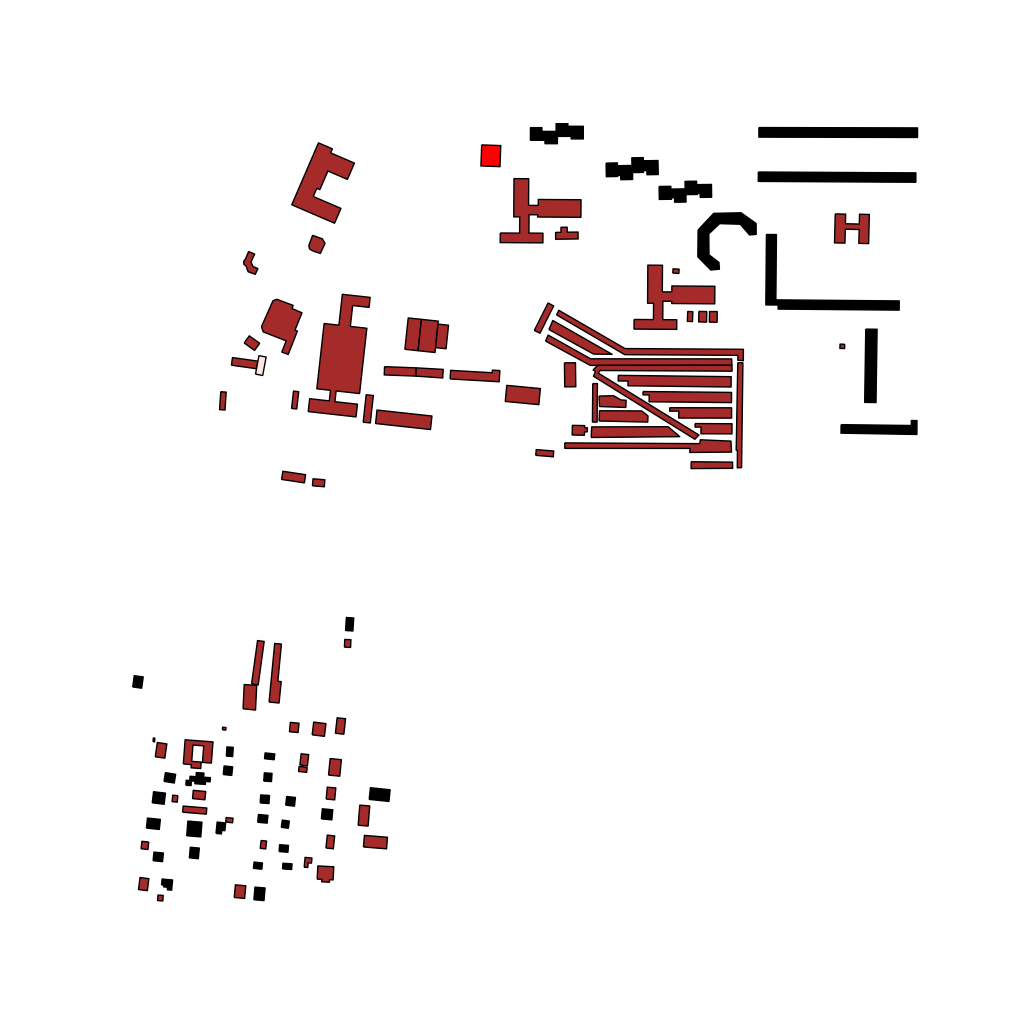
Tags: overhead vector_map, agriculture, business, industrial, recreation, residential, modern, soviet, high_rise, individual_rise, low_rise, density_2, Building, Facility, Gas, Playground, 1.0 km²